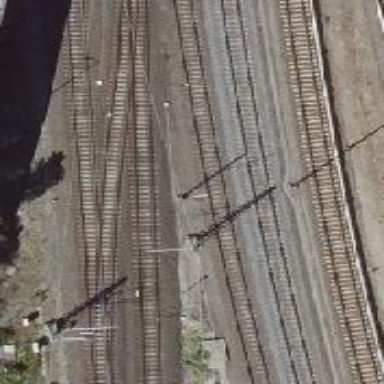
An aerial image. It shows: Railway with electrified contact lines.